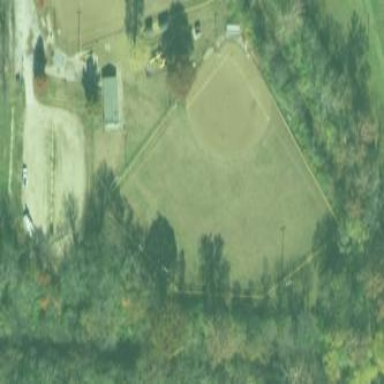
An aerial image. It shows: Chain link fence surrounding softball pitch.